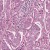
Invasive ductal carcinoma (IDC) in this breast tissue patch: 1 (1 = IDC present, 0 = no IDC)